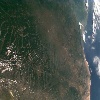
Label: land